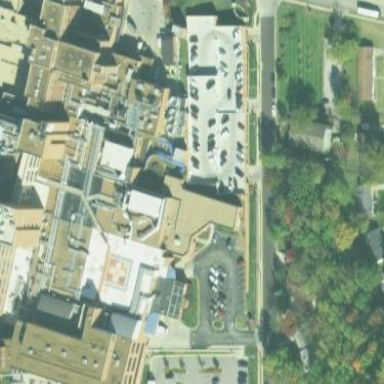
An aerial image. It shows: Hospital building.